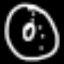
Label: donut